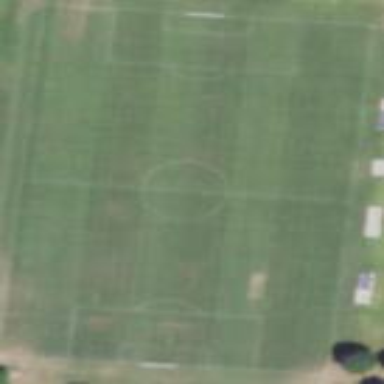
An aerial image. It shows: Soccer pitch for leisureland activities.